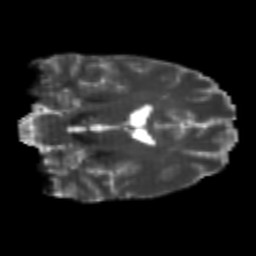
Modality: T2w
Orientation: coronal
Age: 25
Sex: male
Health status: healthy
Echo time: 0.074 s